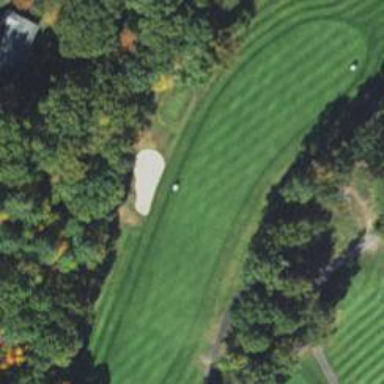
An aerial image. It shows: Golf hole.